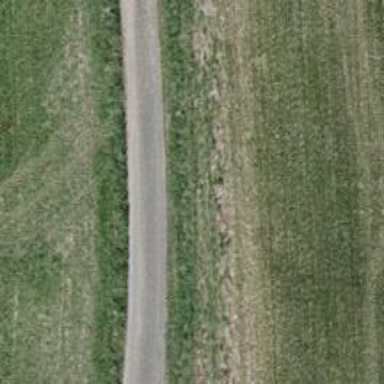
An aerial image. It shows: Well-maintained track road with grade 1 tracktype.